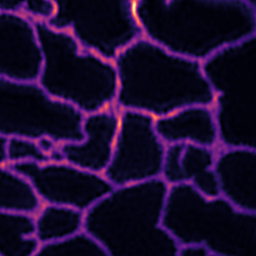
Label: Super-resolution ER image